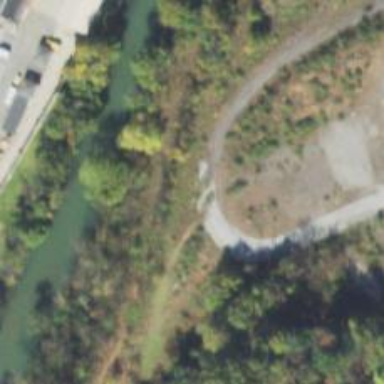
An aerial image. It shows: Disused railway.